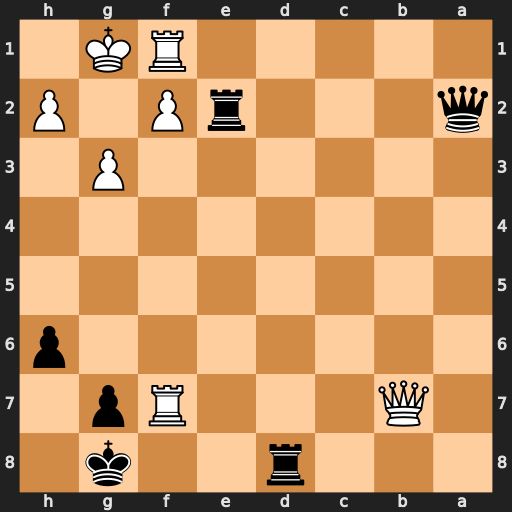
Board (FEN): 3r2k1/1Q3Rp1/7p/8/8/6P1/q3rP1P/5RK1
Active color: b
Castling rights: -
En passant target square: -
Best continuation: Qxf7 Qxf7+ Kxf7